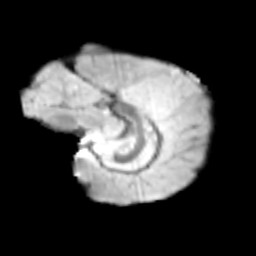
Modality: T2w
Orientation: sagittal
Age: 10
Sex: female
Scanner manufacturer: siemens
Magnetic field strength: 3 T
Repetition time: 3.8 s
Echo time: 0.07 s